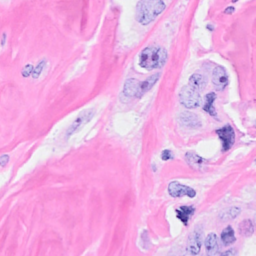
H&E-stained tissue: Breast